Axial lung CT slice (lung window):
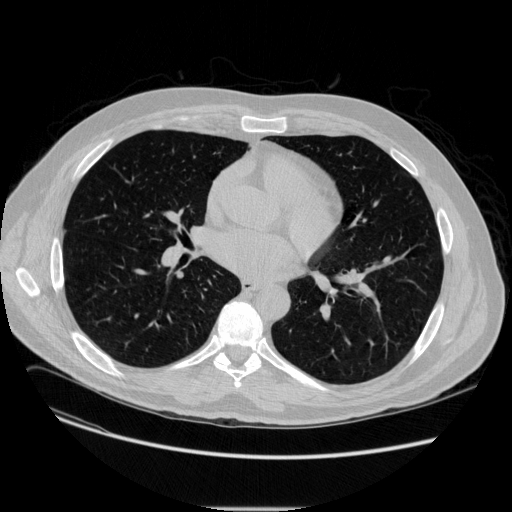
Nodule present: no